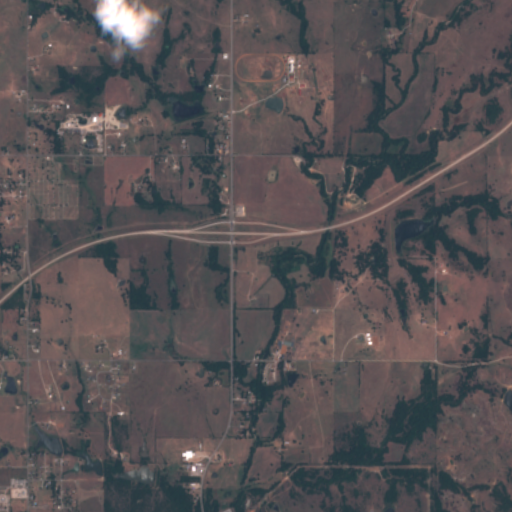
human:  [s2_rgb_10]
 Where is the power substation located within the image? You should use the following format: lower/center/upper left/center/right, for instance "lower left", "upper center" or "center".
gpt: The power substation is located in the lower center of the image.
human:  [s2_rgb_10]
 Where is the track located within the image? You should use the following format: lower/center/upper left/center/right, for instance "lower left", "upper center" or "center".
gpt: There is no track in the image.